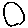
Label: circle